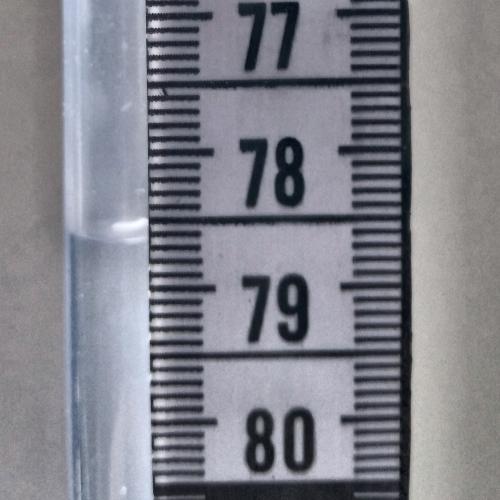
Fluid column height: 78.6 cm